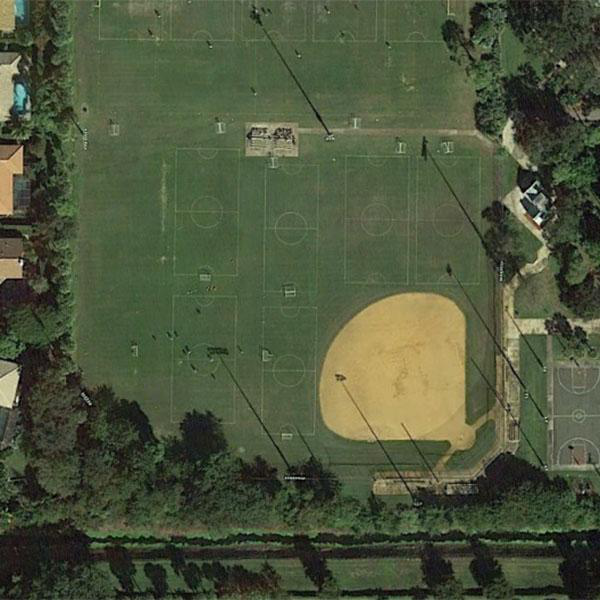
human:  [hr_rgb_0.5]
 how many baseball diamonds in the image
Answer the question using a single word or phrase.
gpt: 1